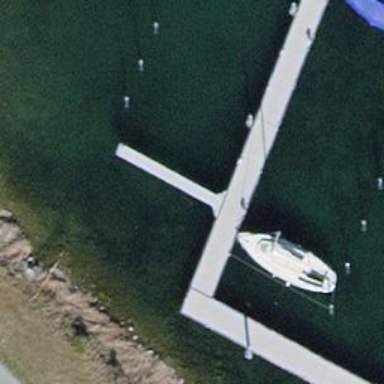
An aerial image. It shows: Man-made pier.